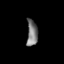
Tissue: lung
Cell type: T cells
Senescence score: 0.1963
Nuclear area (px): 275
Mean DAPI intensity: 122.095